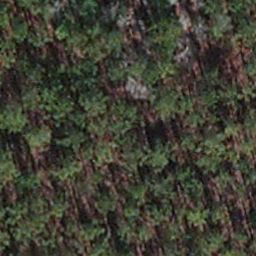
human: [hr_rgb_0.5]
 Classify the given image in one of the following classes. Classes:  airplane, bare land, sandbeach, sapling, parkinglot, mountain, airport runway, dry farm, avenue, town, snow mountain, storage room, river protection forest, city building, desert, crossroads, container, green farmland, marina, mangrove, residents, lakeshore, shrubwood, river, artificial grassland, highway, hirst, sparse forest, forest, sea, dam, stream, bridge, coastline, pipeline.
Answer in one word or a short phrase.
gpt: sapling